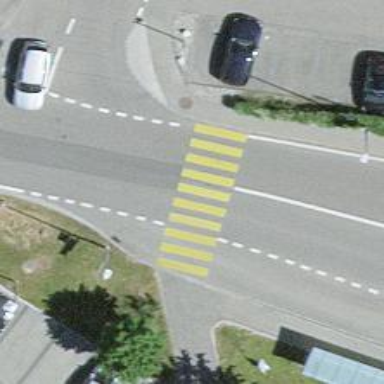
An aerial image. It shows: Zebra crossing on the road.